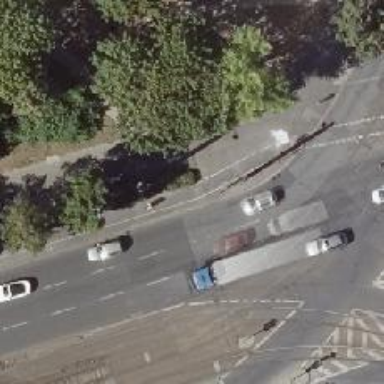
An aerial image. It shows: Asphalt cycleway with asphalt footway.